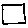
Label: square